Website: slack
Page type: billing-address
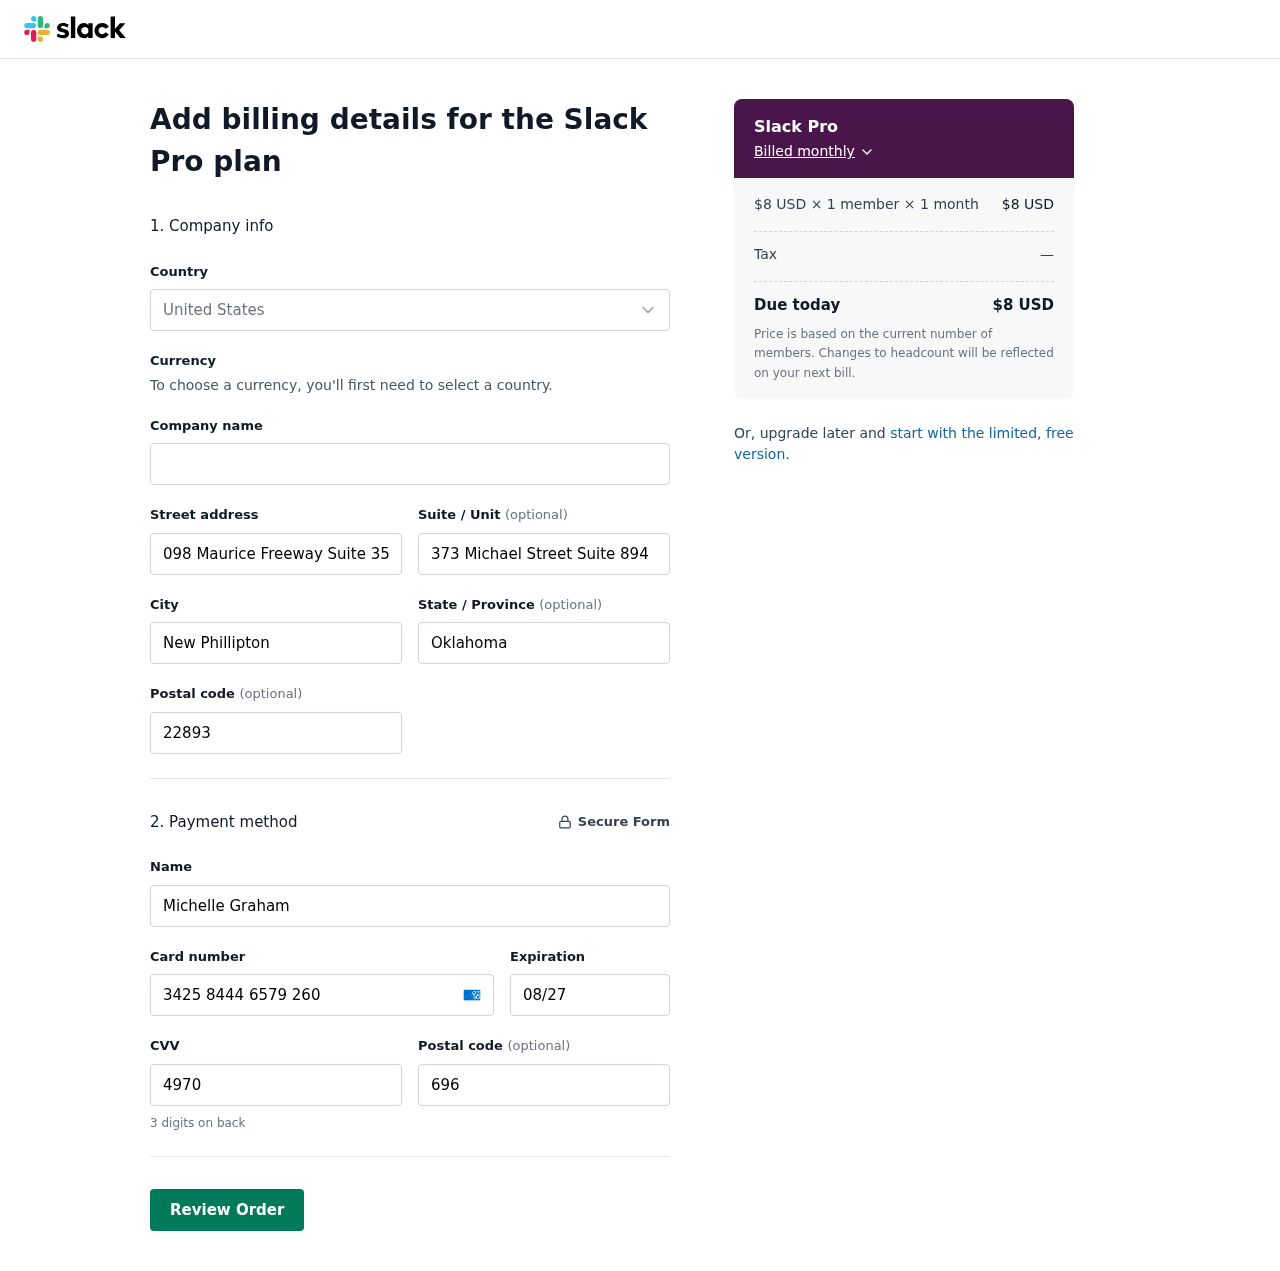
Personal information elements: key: PII_CARD_CVV
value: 4970
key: PII_CARD_EXPIRY
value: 08/27
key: PII_CARD_NUMBER
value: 3425 8444 6579 260
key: PII_CITY
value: New Phillipton
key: PII_COUNTRY
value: United States
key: PII_FULLNAME
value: Michelle Graham
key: PII_POSTCODE
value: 22893
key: PII_POSTCODE2
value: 69652
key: PII_STATE
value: Oklahoma
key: PII_STREET
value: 098 Maurice Freeway Suite 357
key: PII_STREET2
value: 373 Michael Street Suite 894
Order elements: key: ORDER_PLAN_PRICE
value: $8 USD
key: ORDER_NUM_MEMBERS
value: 1 member
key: ORDER_NUM_MONTHS
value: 1 month
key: ORDER_SUBTOTAL
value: $8 USD
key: ORDER_TAX
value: —
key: ORDER_TOTAL
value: $8 USD